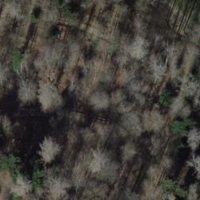
EUNIS habitat code: 41
Species observed at this site:
Petasites albus